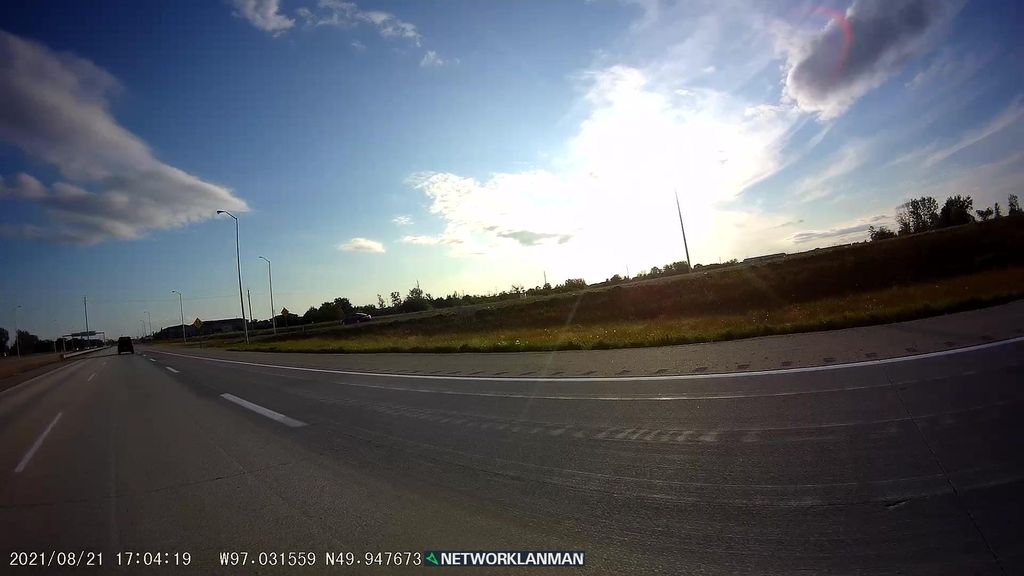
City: winnipeg